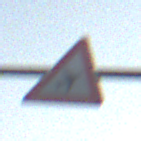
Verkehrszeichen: FlugbetriebLinks
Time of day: SunriseSunset
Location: Outdoor (Special)
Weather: Clear
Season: NotSpecified
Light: Natural